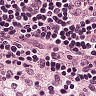
Metastatic tissue present: no